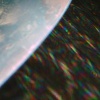
Label: sunburn